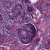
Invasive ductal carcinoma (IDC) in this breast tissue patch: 0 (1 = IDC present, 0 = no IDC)